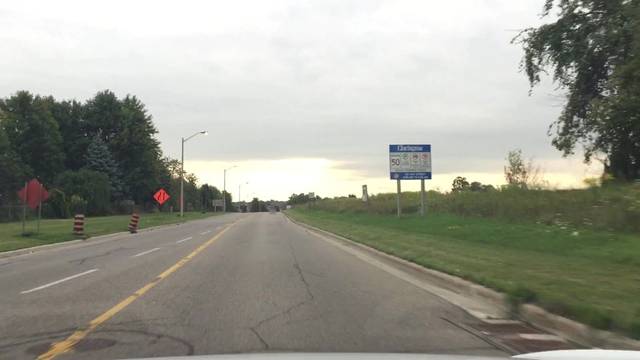
Region: Canada
Coordinates: 43.891, -78.805